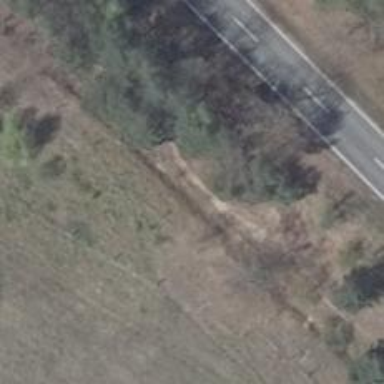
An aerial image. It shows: Sandy path that was once historic railway.